Field crop: maize
Growth stage: 2
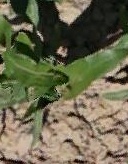
Species: maize